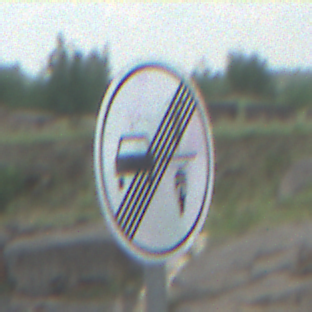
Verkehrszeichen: EndeVerbotUeberholenEinspurigeFahrzeuge
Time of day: MorningAfternoon
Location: Outdoor (Nature)
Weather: PartlyCloudy
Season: NotSpecified
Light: Natural